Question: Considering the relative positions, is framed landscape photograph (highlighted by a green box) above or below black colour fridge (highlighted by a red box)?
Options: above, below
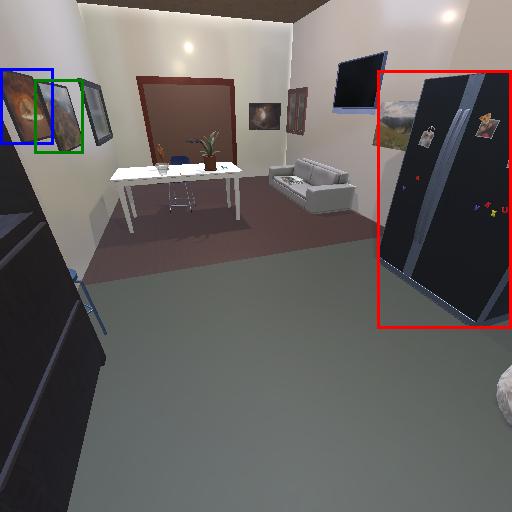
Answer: above